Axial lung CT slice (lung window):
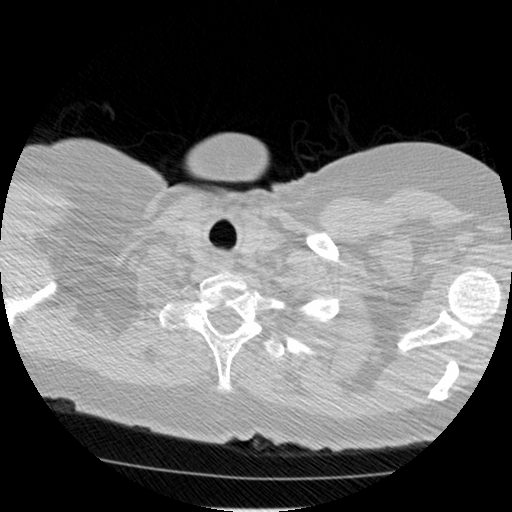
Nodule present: no